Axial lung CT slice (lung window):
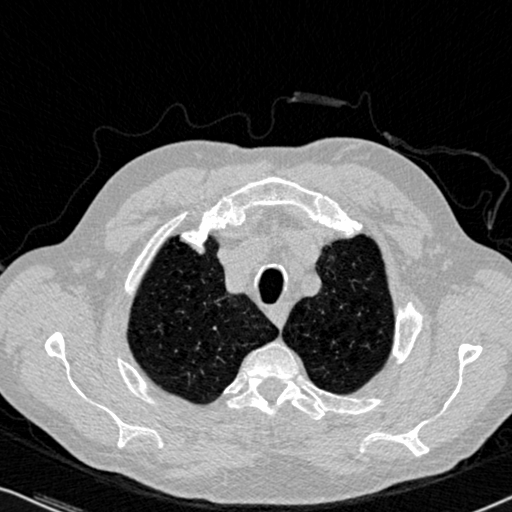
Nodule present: no